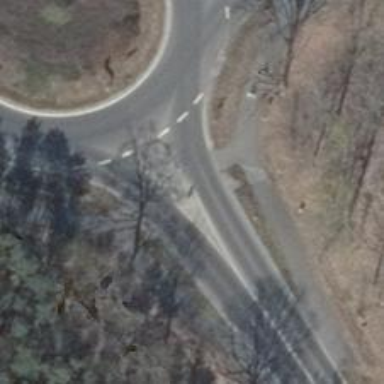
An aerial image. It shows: Road with "give way" sign.